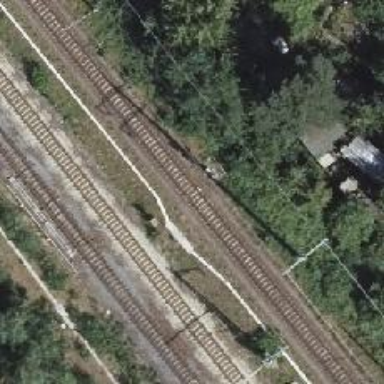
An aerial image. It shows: Railway signal.